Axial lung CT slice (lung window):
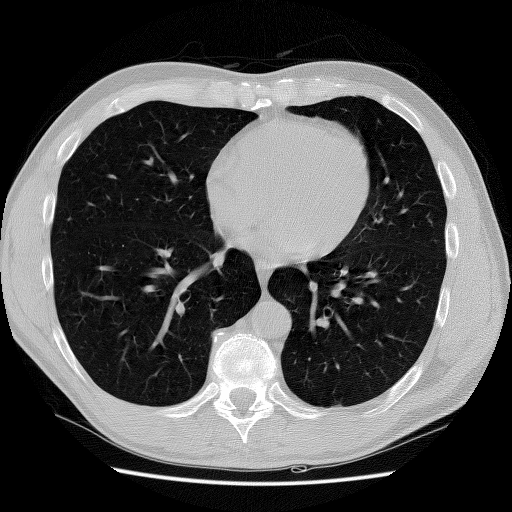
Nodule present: no